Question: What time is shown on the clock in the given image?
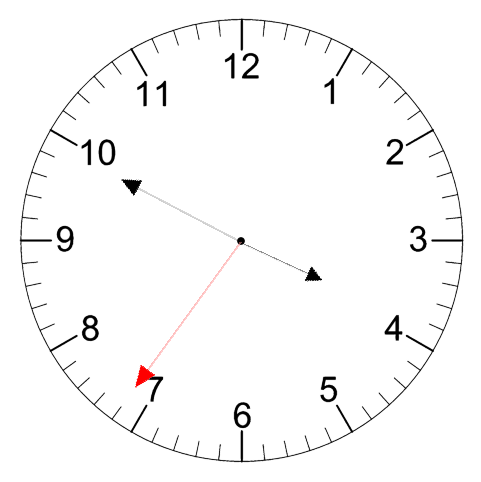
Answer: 03:49:36